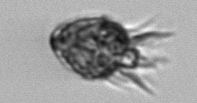
Label: Strombidium_tintinnodes